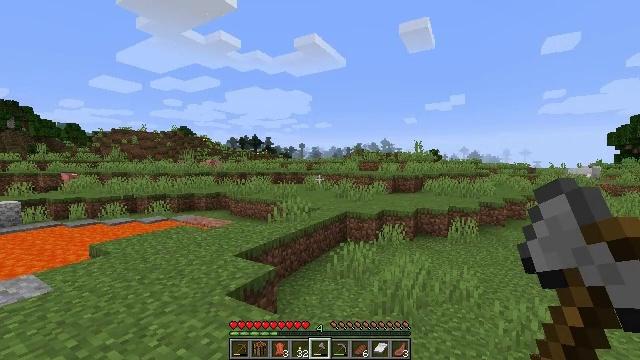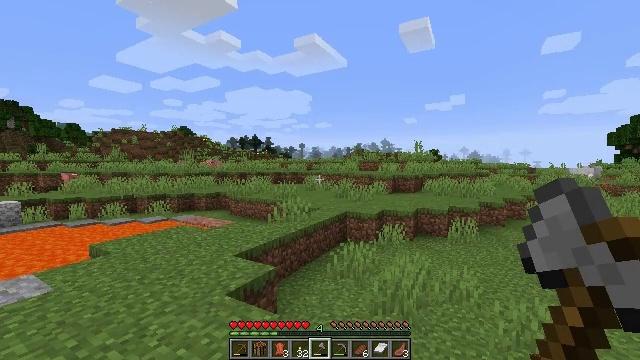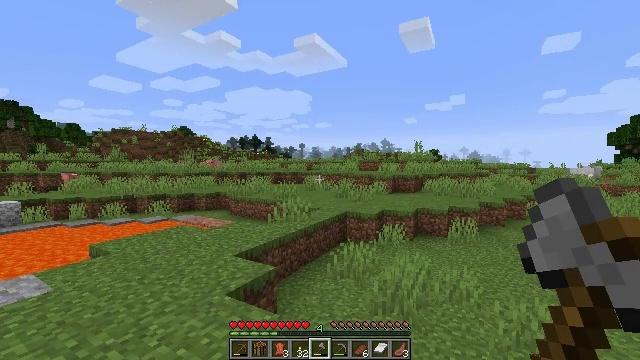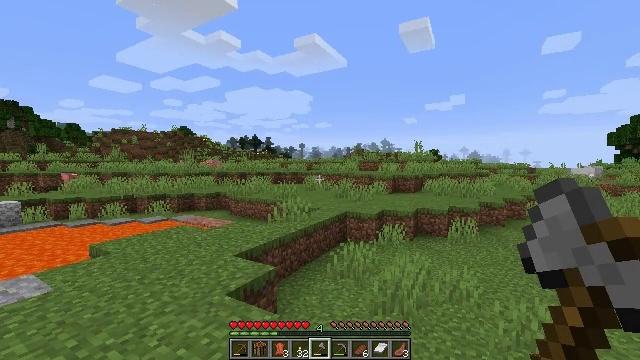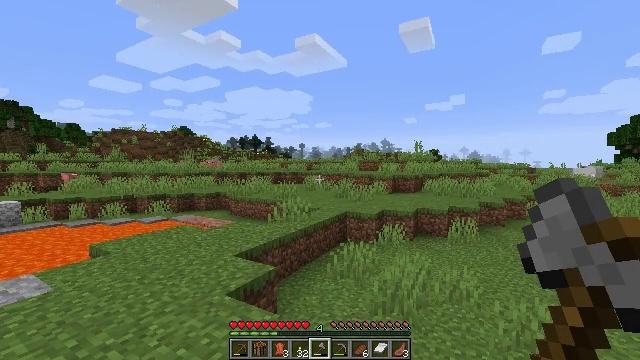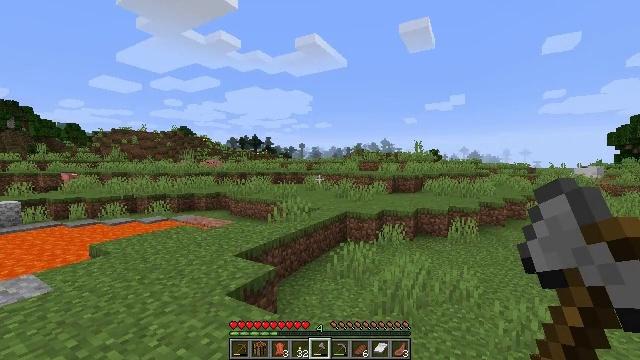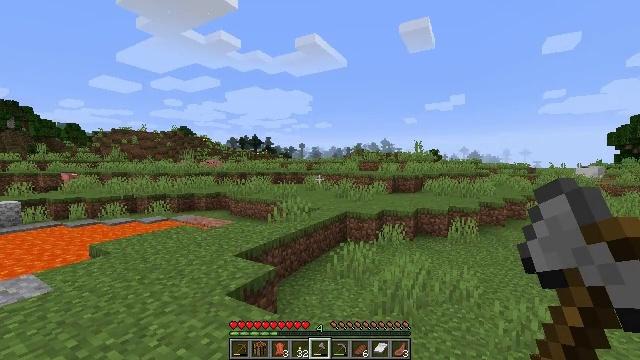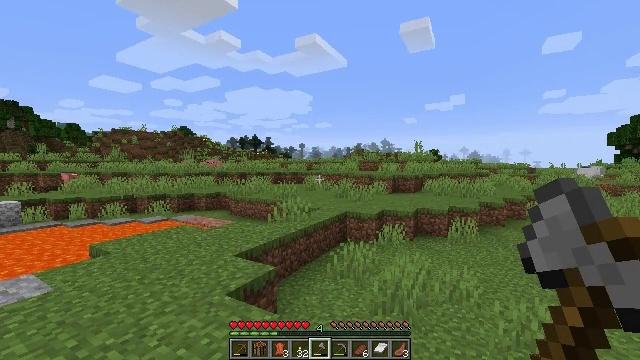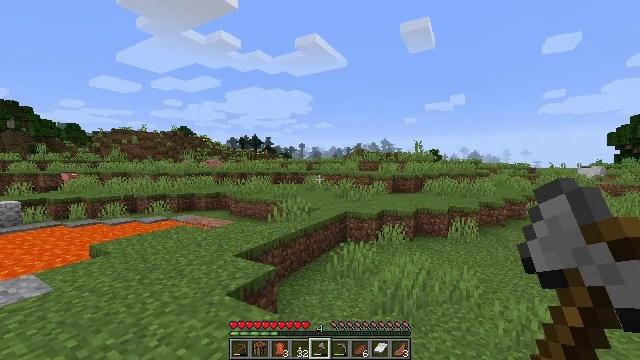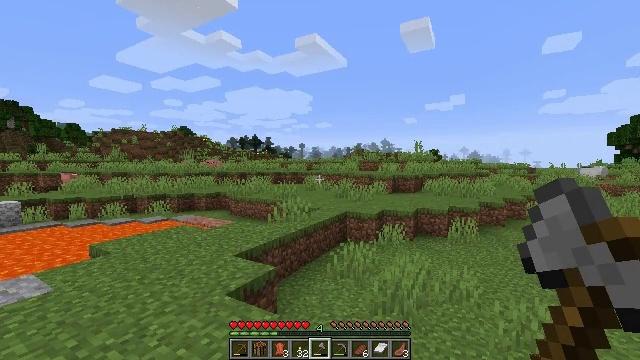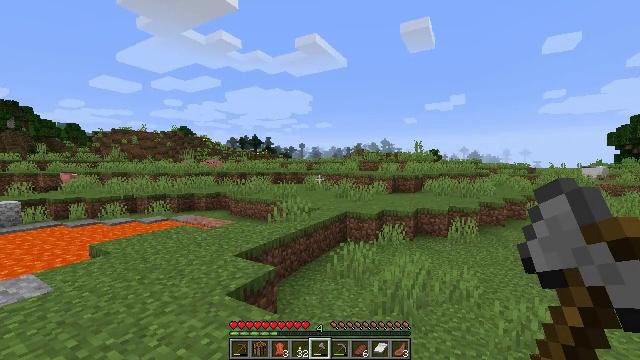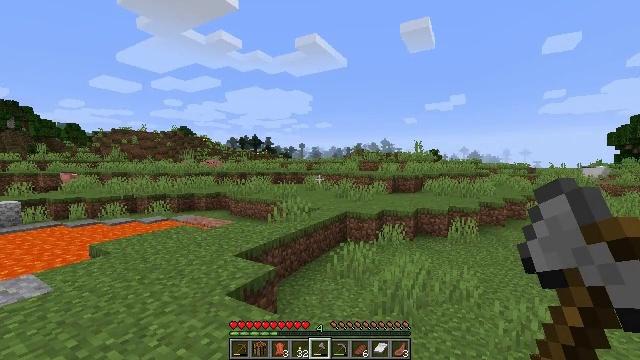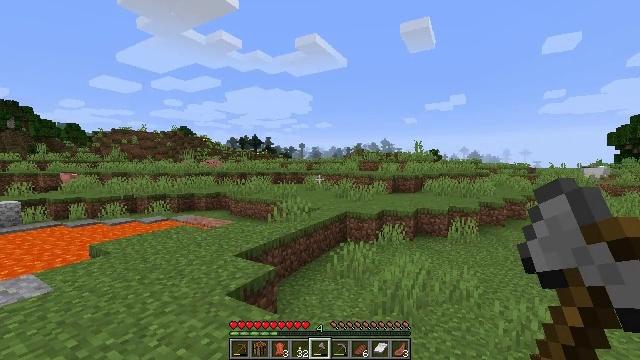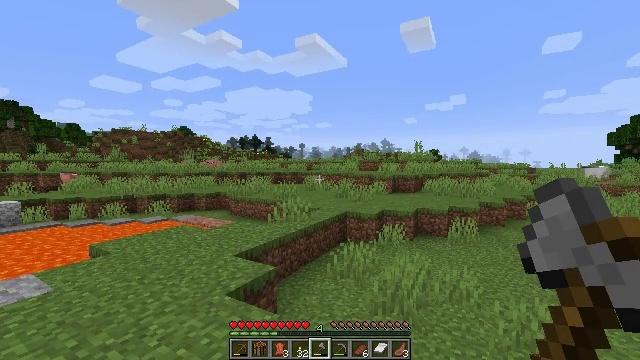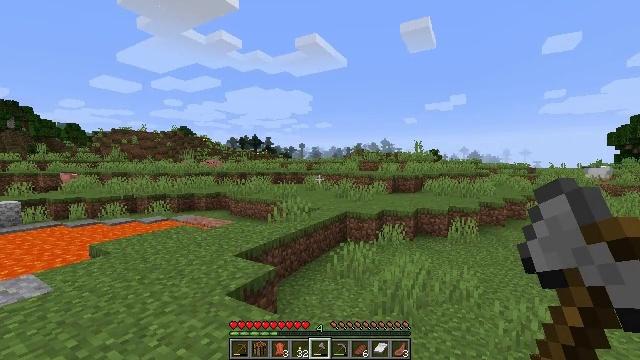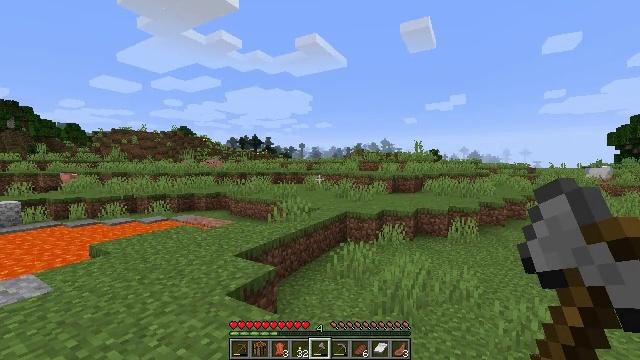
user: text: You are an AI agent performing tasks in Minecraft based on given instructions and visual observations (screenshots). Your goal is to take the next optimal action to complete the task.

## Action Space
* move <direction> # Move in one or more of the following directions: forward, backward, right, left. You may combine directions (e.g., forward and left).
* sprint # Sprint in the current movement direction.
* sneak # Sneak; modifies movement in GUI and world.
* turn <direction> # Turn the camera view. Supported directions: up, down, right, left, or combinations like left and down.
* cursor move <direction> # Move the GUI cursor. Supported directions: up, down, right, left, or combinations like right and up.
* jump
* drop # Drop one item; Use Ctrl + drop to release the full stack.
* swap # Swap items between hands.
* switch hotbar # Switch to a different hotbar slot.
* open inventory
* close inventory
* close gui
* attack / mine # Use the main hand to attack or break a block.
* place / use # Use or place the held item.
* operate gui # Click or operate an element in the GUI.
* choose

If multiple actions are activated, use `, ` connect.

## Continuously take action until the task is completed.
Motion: motion action
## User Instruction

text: Break the dirt block.
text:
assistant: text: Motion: no_op
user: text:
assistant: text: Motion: no_op
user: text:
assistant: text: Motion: no_op
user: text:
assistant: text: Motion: no_op
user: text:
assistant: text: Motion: no_op
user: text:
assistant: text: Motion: no_op
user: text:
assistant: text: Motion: no_op
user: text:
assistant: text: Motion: no_op
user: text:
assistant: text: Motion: no_op
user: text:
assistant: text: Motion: no_op
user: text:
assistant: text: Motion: no_op
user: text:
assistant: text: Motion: no_op
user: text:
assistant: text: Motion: no_op
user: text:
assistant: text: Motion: no_op
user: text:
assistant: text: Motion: no_op
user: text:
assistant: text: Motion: no_op
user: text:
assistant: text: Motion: no_op
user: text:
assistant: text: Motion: no_op
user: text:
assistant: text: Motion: no_op
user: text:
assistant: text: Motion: no_op
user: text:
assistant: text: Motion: no_op
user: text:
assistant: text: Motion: no_op
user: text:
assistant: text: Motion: no_op
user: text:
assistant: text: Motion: no_op
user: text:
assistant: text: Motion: no_op
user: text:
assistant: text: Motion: no_op
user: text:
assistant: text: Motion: no_op
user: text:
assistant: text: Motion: no_op
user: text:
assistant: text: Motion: turn right
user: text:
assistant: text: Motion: turn right